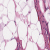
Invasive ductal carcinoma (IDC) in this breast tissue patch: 0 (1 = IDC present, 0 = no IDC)